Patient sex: F
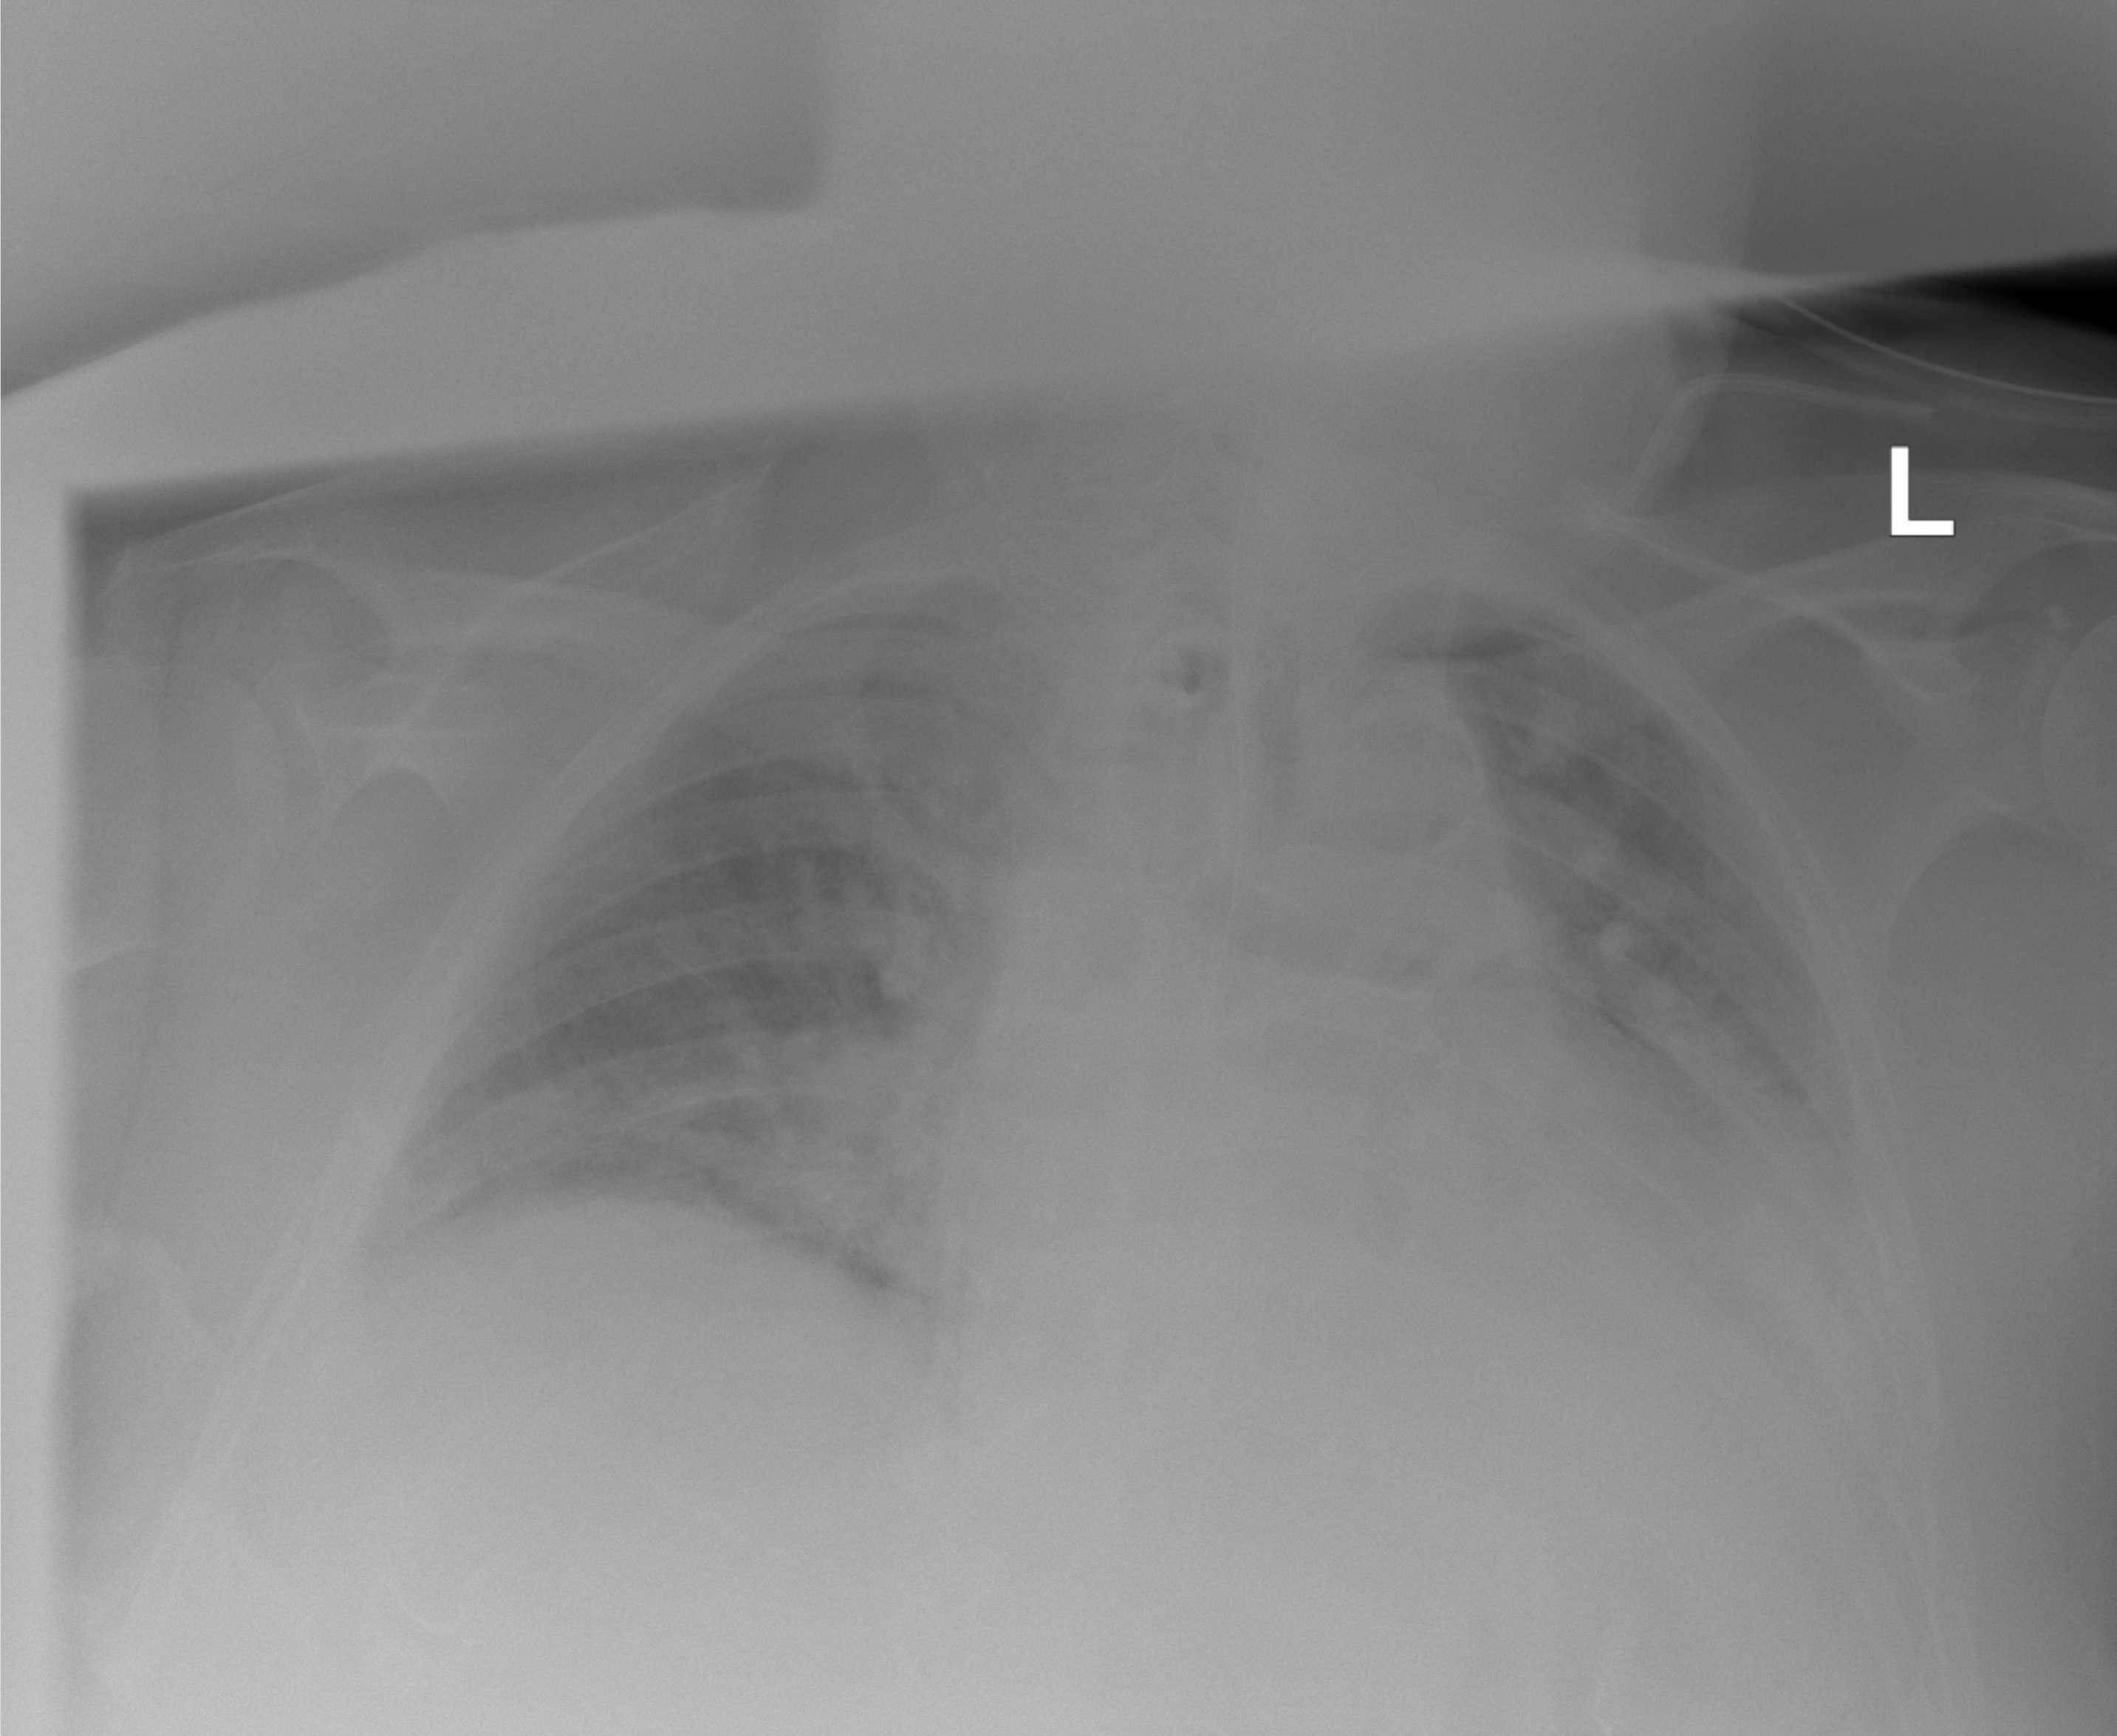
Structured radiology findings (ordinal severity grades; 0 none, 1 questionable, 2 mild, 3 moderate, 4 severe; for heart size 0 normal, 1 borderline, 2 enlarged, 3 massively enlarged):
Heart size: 2
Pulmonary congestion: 3
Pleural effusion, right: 1
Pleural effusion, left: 3
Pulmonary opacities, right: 2
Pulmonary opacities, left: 2
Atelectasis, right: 2
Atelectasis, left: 3